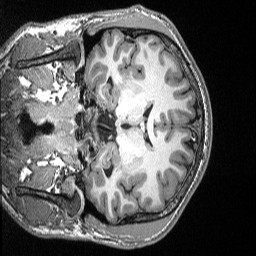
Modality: T1w
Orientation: coronal
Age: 25
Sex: male